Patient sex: F
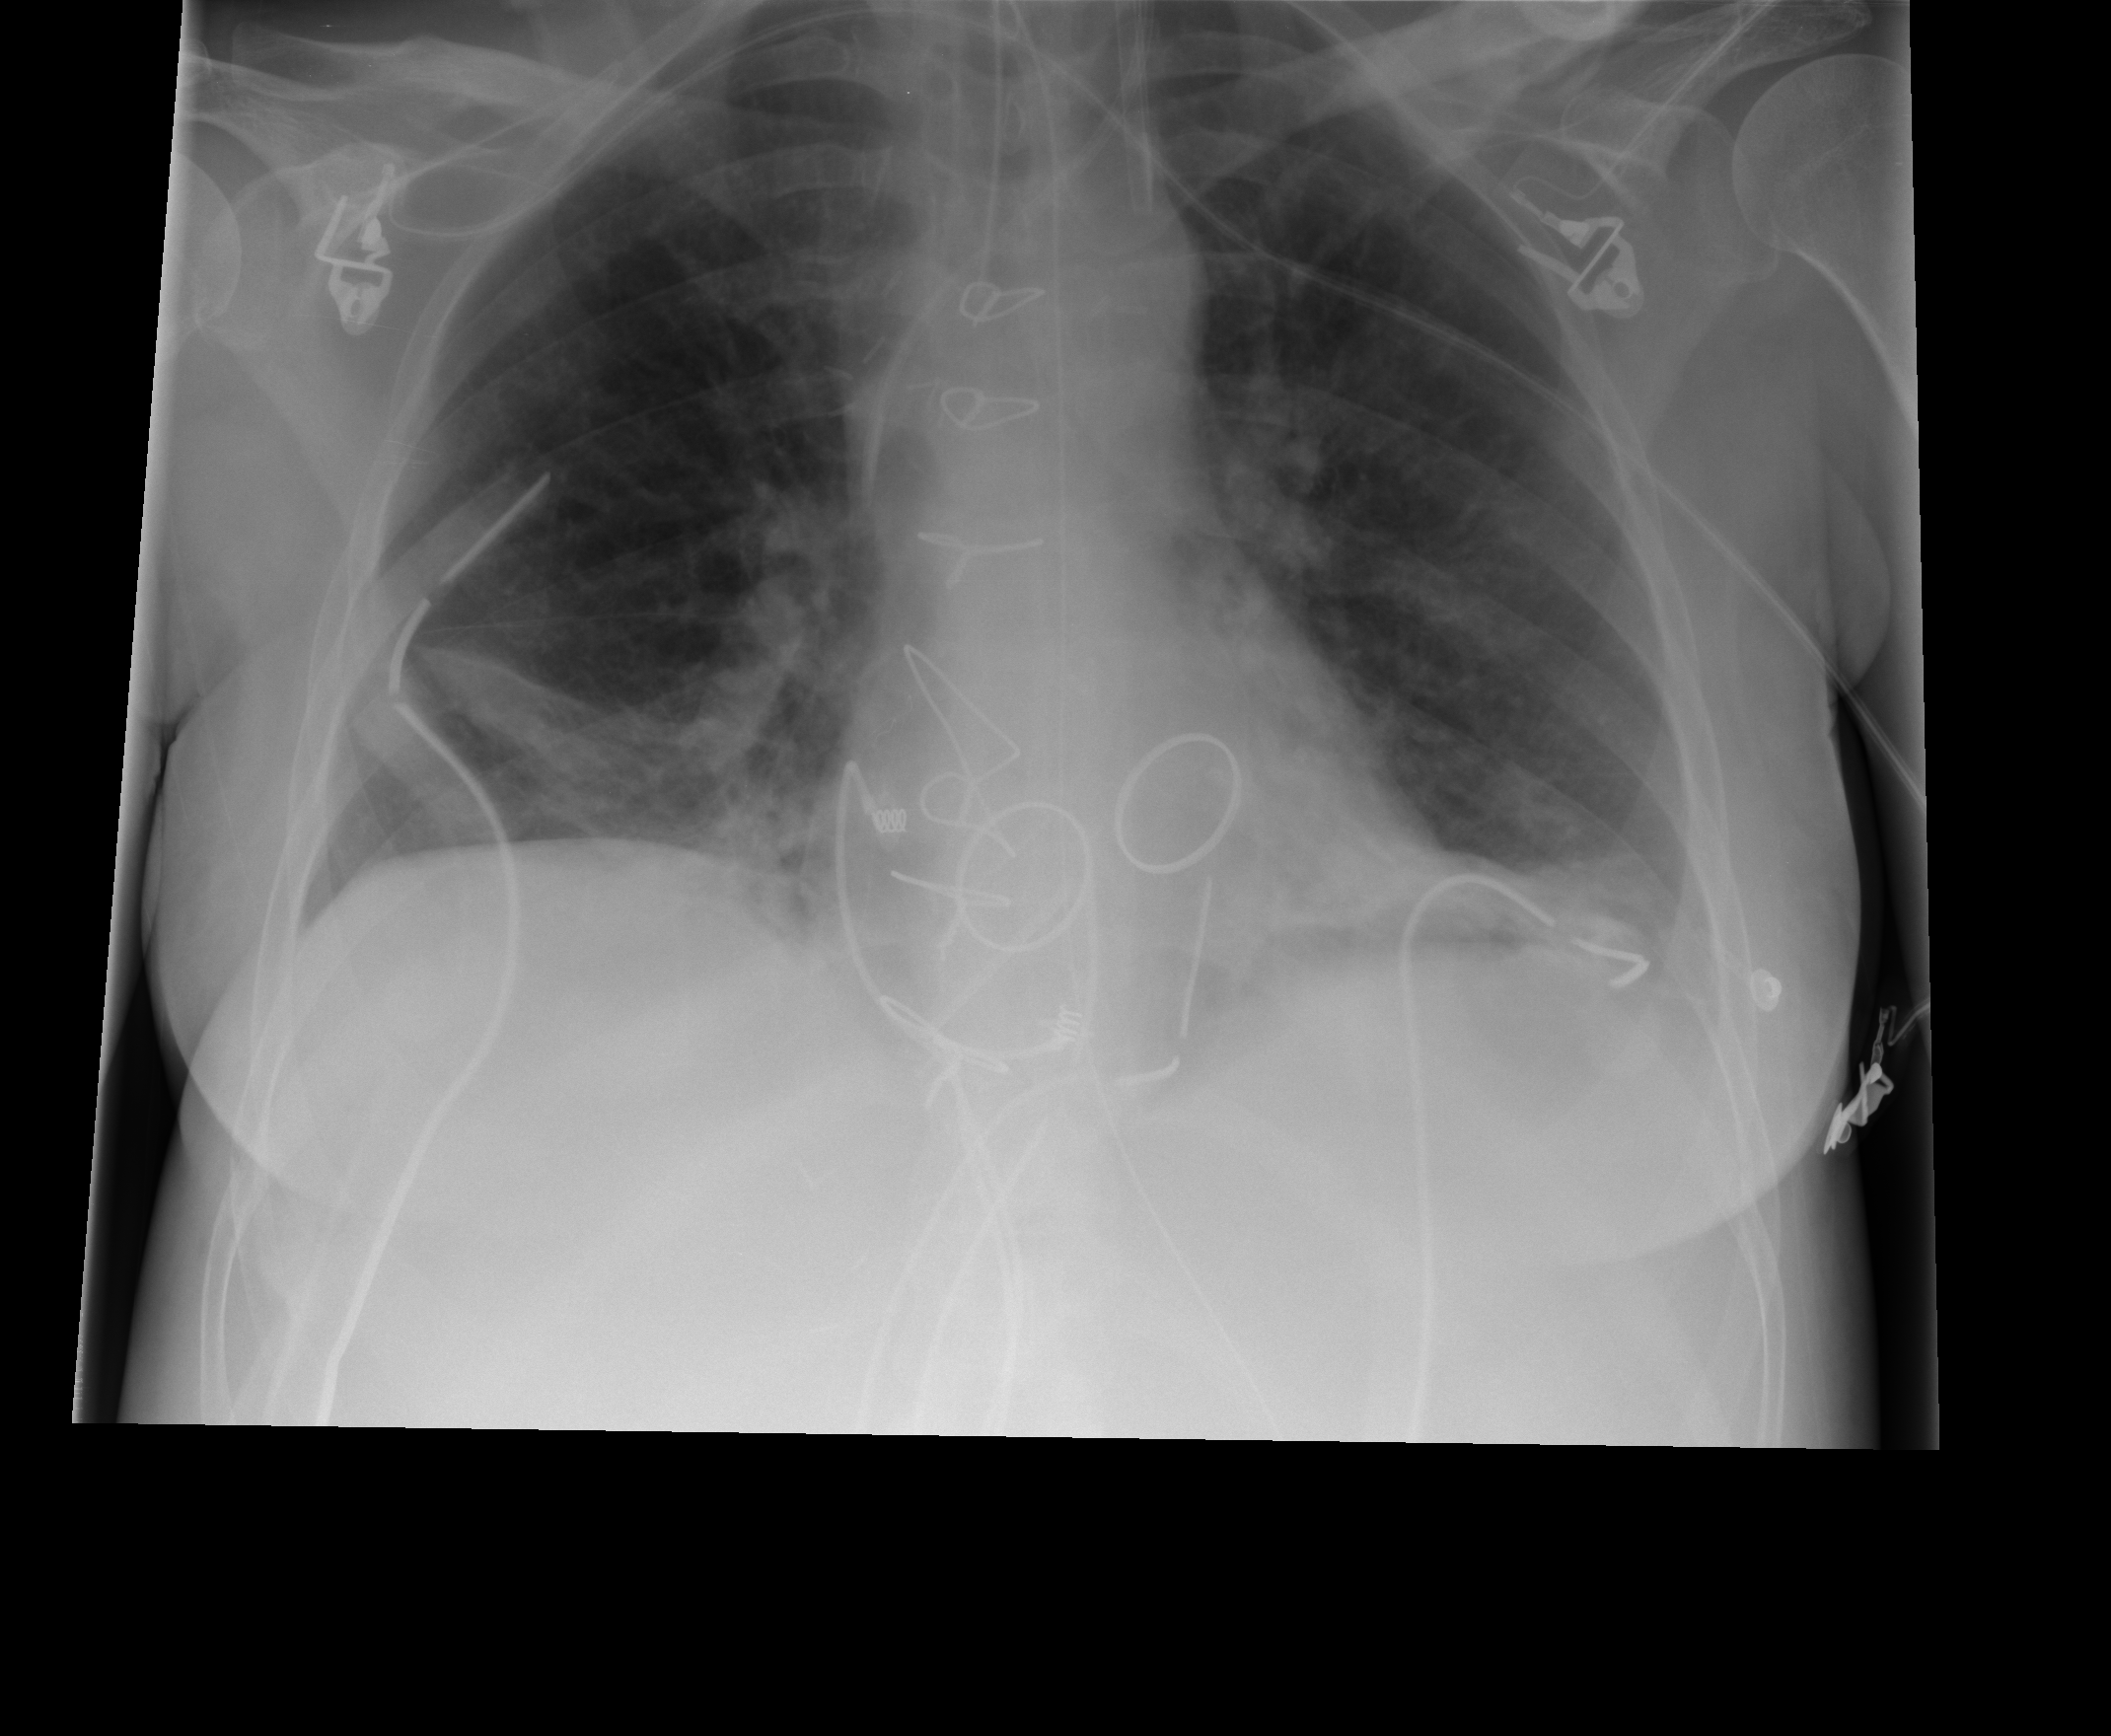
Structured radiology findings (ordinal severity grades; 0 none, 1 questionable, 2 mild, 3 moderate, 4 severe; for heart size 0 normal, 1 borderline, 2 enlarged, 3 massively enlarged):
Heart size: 0
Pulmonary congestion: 0
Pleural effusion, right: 0
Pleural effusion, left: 2
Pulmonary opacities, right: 0
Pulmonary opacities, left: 1
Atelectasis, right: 2
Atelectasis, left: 2